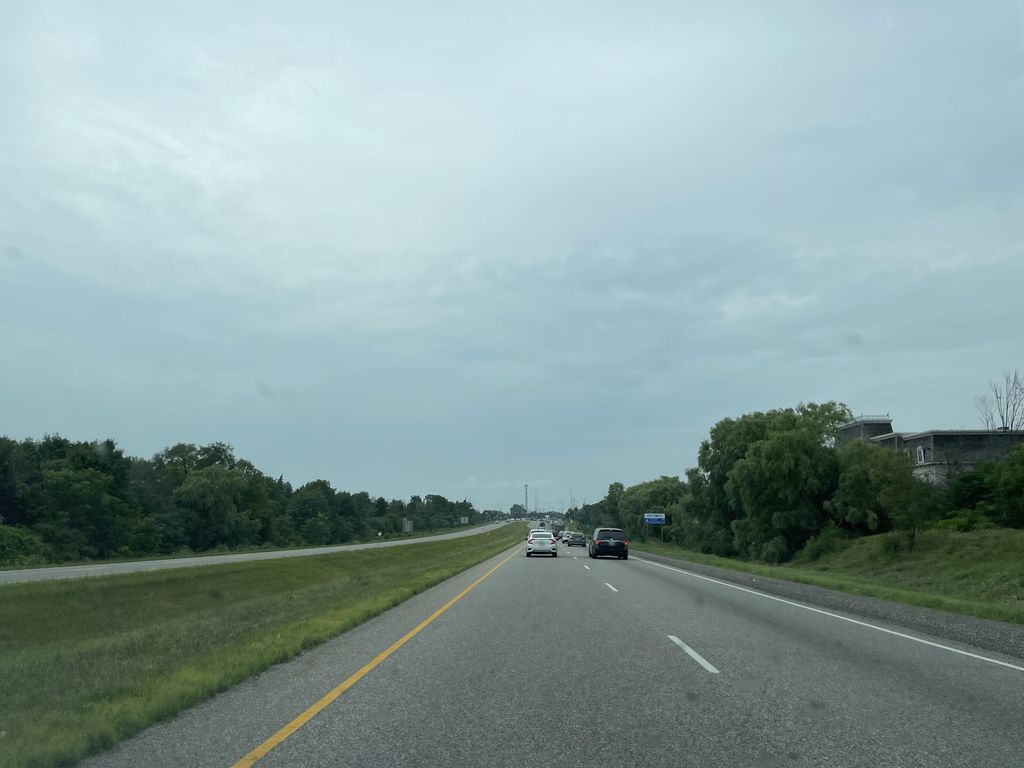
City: kitchener-waterloo